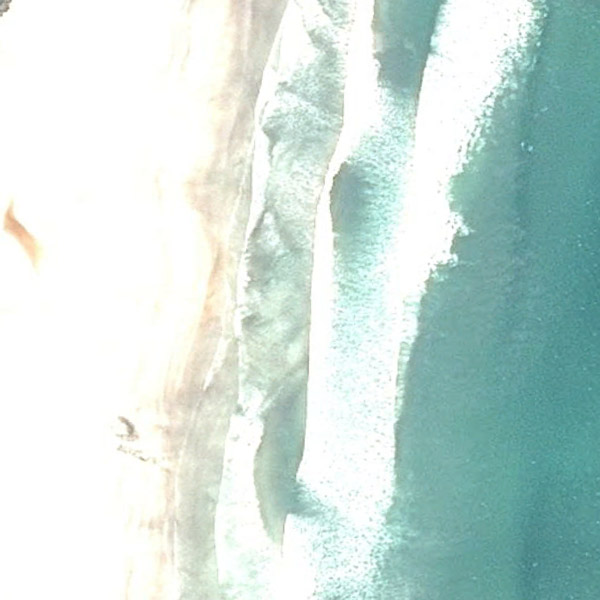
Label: Beach